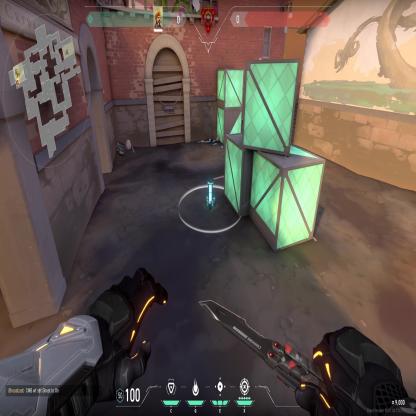
Label: planted spike